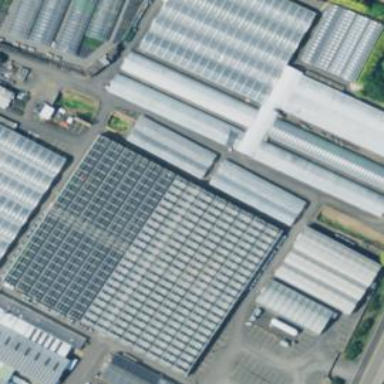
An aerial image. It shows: Greenhouse.